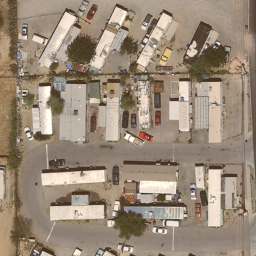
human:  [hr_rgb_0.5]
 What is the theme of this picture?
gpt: mobile home park

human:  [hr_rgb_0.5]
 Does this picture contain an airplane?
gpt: no

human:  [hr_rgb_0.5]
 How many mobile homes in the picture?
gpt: fifteen

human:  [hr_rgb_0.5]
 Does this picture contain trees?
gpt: yes

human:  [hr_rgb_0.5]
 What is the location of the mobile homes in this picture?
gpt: up, center and bottom